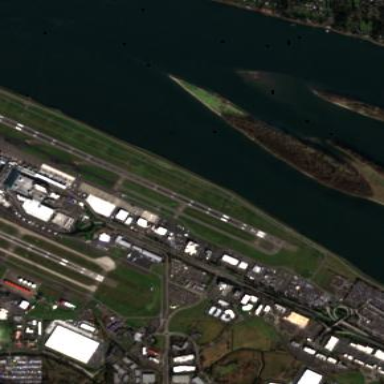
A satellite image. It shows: Area designated as runway within airport.